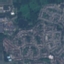
Land use / land cover: Residential